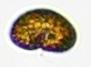
Label: Akashiwo